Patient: sex M, age 46
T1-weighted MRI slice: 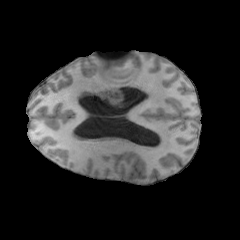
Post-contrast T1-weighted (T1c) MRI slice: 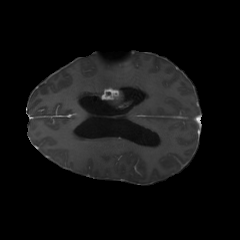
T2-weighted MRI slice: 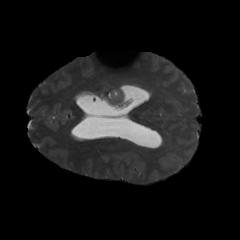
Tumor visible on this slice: yes
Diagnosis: Glioblastoma, IDH-wildtype
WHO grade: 4